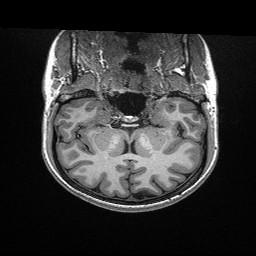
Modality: T1w
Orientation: sagittal
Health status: healthy
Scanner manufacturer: siemens
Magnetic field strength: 3 T
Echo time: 0.00298 s